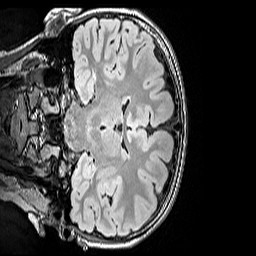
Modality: FLAIR
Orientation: coronal
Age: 9
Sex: male
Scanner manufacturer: siemens
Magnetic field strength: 3 T
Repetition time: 5 s
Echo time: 0.388 s